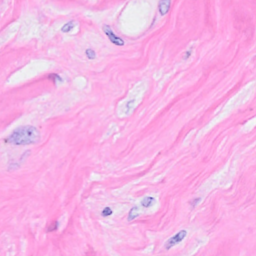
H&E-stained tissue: Breast